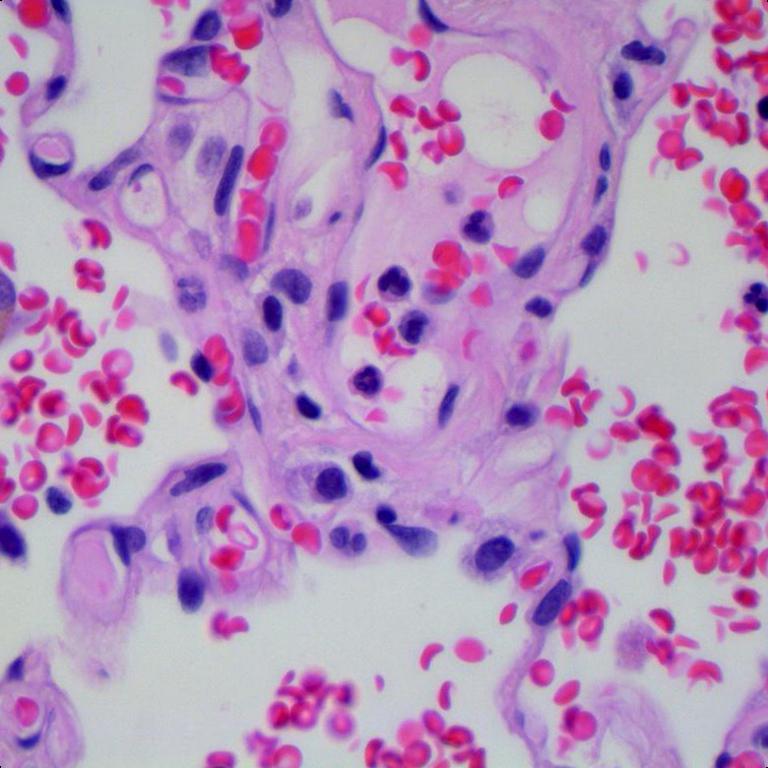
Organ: lung
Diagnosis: benign